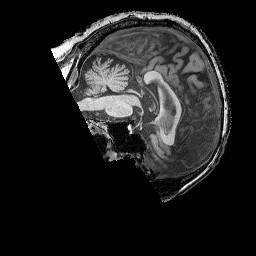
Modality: T1w
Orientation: sagittal
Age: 68
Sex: male
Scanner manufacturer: siemens
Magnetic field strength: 3 T
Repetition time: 2.25 s
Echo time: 0.00415 s